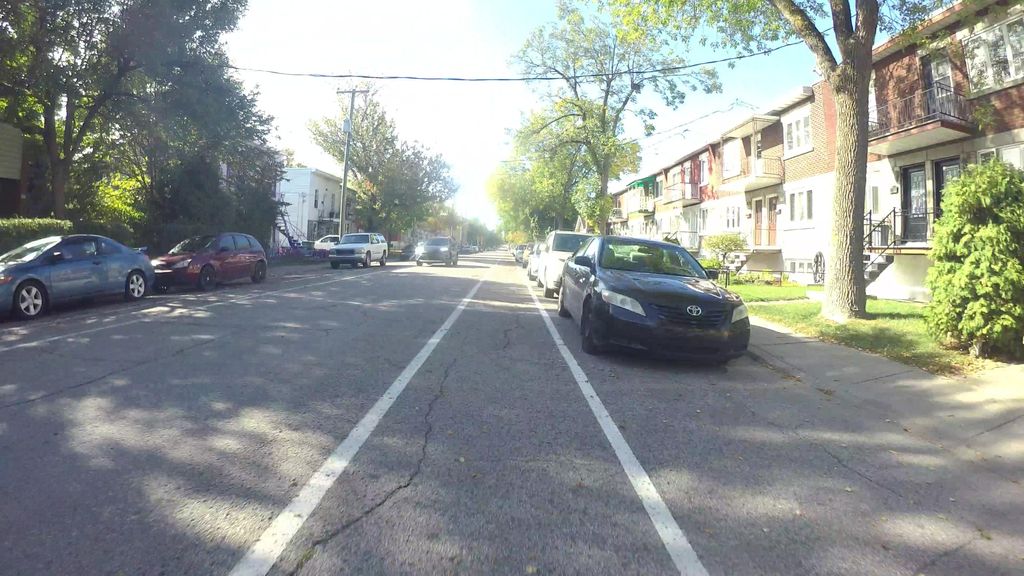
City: montreal